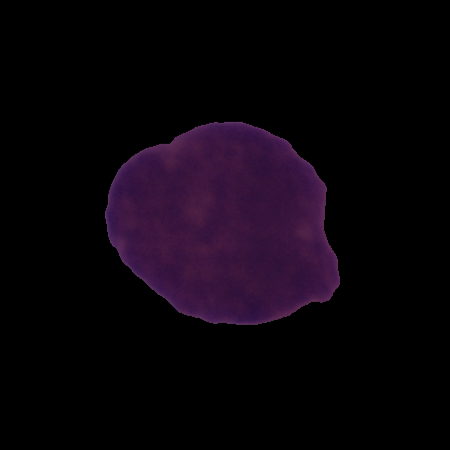
Label: cancer